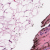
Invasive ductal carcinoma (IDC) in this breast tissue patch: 0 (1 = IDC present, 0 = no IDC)